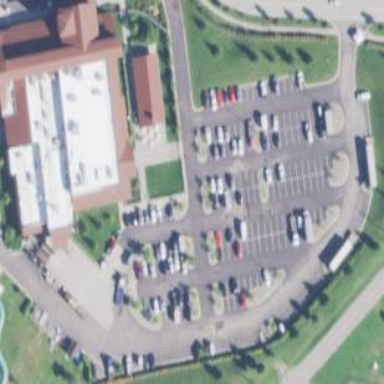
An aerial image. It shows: Parking area with surface.